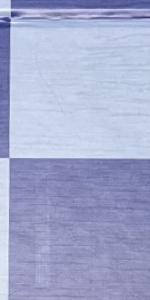
Label: Empty